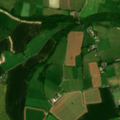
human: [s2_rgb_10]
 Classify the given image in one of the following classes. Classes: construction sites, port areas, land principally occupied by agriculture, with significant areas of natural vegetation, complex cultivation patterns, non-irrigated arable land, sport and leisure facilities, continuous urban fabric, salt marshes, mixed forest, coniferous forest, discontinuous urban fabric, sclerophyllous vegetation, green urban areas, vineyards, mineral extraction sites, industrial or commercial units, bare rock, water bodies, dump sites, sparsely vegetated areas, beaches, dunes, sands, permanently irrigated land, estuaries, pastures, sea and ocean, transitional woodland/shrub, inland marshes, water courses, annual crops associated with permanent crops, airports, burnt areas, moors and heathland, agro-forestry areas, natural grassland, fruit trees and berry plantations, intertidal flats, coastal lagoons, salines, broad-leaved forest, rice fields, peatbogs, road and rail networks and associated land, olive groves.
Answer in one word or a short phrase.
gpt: non-irrigated arable land, pastures, complex cultivation patterns